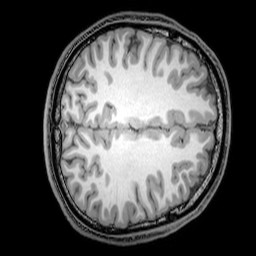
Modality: T1w
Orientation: axial
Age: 20
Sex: male
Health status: healthy
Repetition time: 0.081 s
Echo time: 0.037 s